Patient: sex F, age 53
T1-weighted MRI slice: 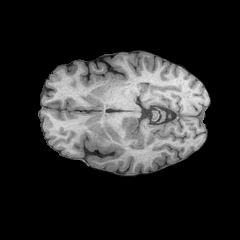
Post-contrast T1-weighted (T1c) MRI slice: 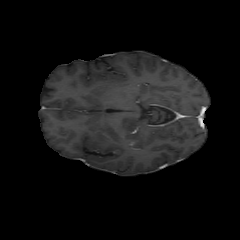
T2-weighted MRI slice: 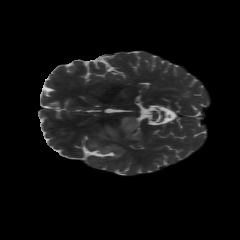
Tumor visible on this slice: yes
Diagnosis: Astrocytoma, IDH-wildtype
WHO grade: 3